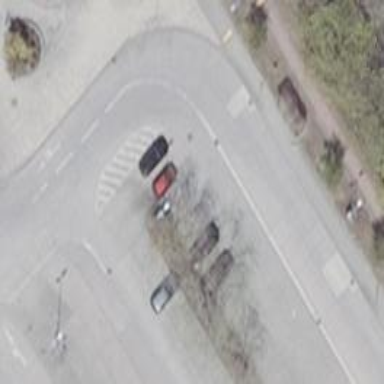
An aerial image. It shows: Public transport stop position.